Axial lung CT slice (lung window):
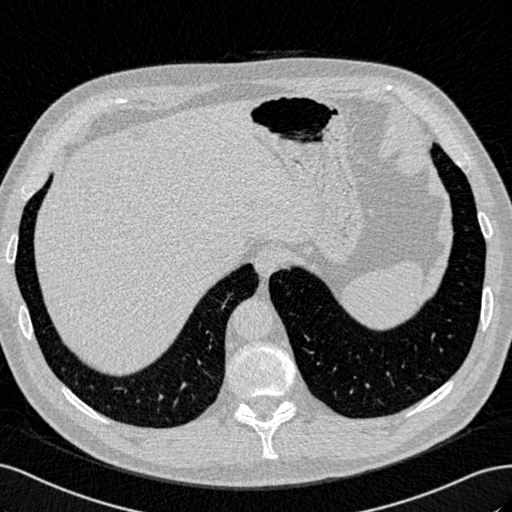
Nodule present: no